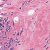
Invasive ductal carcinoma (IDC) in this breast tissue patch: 1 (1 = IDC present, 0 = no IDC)